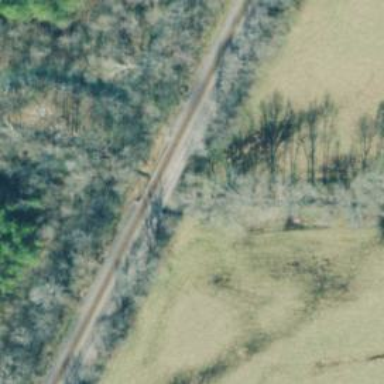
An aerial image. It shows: Railway track.